Current action and preconditions to check: trajectory_clear

Your task: For each precondition in the list above, predict whether it will hold at this action.

Consider the current scene as observed from the mobile robot's camera, and analyze the predicted future states of all dynamic agents (e.g., people, animals, vehicles, or any moving entities) within the NEXT SECOND.

IMPORTANT: Only answer "very likely" if you are absolutely certain—based on strong, clear evidence—that a dynamic agent will violate the precondition in the predicted future state. Do NOT answer "very likely" for unlikely, ambiguous, or low-probability risks.

Ask yourself for each precondition: Is there a high probability, with clear and convincing evidence, that the predicted future states of any dynamic agent will interfere with the predicted future state of the currently executing action within the NEXT SECOND, causing that precondition to fail?

Assess the risk level based on these predictions. Use "likely" or "very likely" if motions create a clear risk of interference.

Use "neutral" or "improbable" if agents are nearby but their predicted paths are clearly diverging or non-conflicting.

Failure Risk Categories: "very improbable", "improbable", "neutral", "likely", "very likely"

Answer Format: Output ONLY the probability_of_failure value from these categories: "very improbable", "improbable", "neutral", "likely", "very likely"

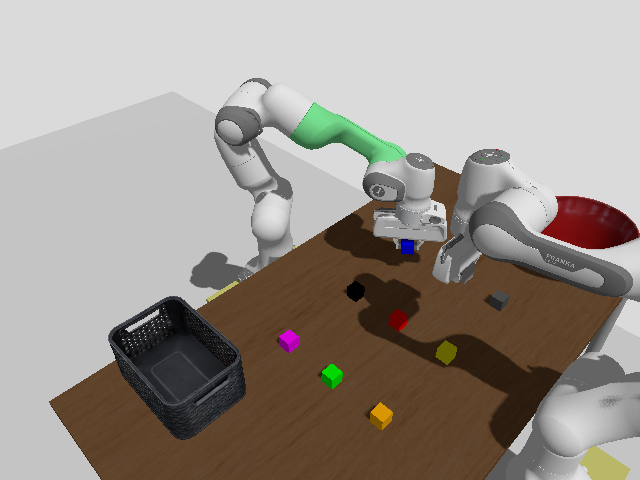

Answer: very improbable